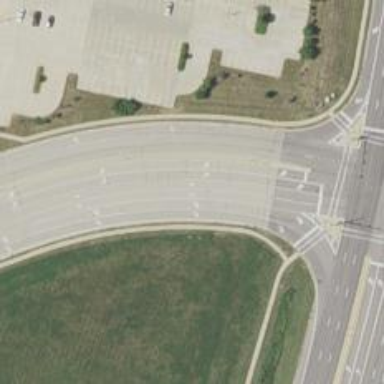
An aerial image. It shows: Road with "through" markings.